Field crop: maize
Growth stage: 1
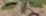
Species: atriplex